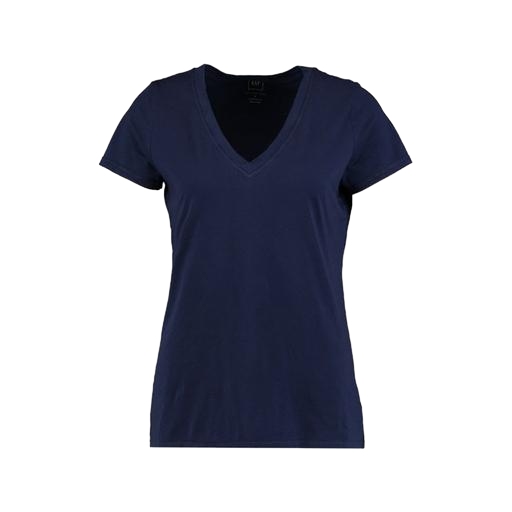
blue v-neck t-shirt only macy, blue t-shirt only macy, blue nly t-shirt, white background